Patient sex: M
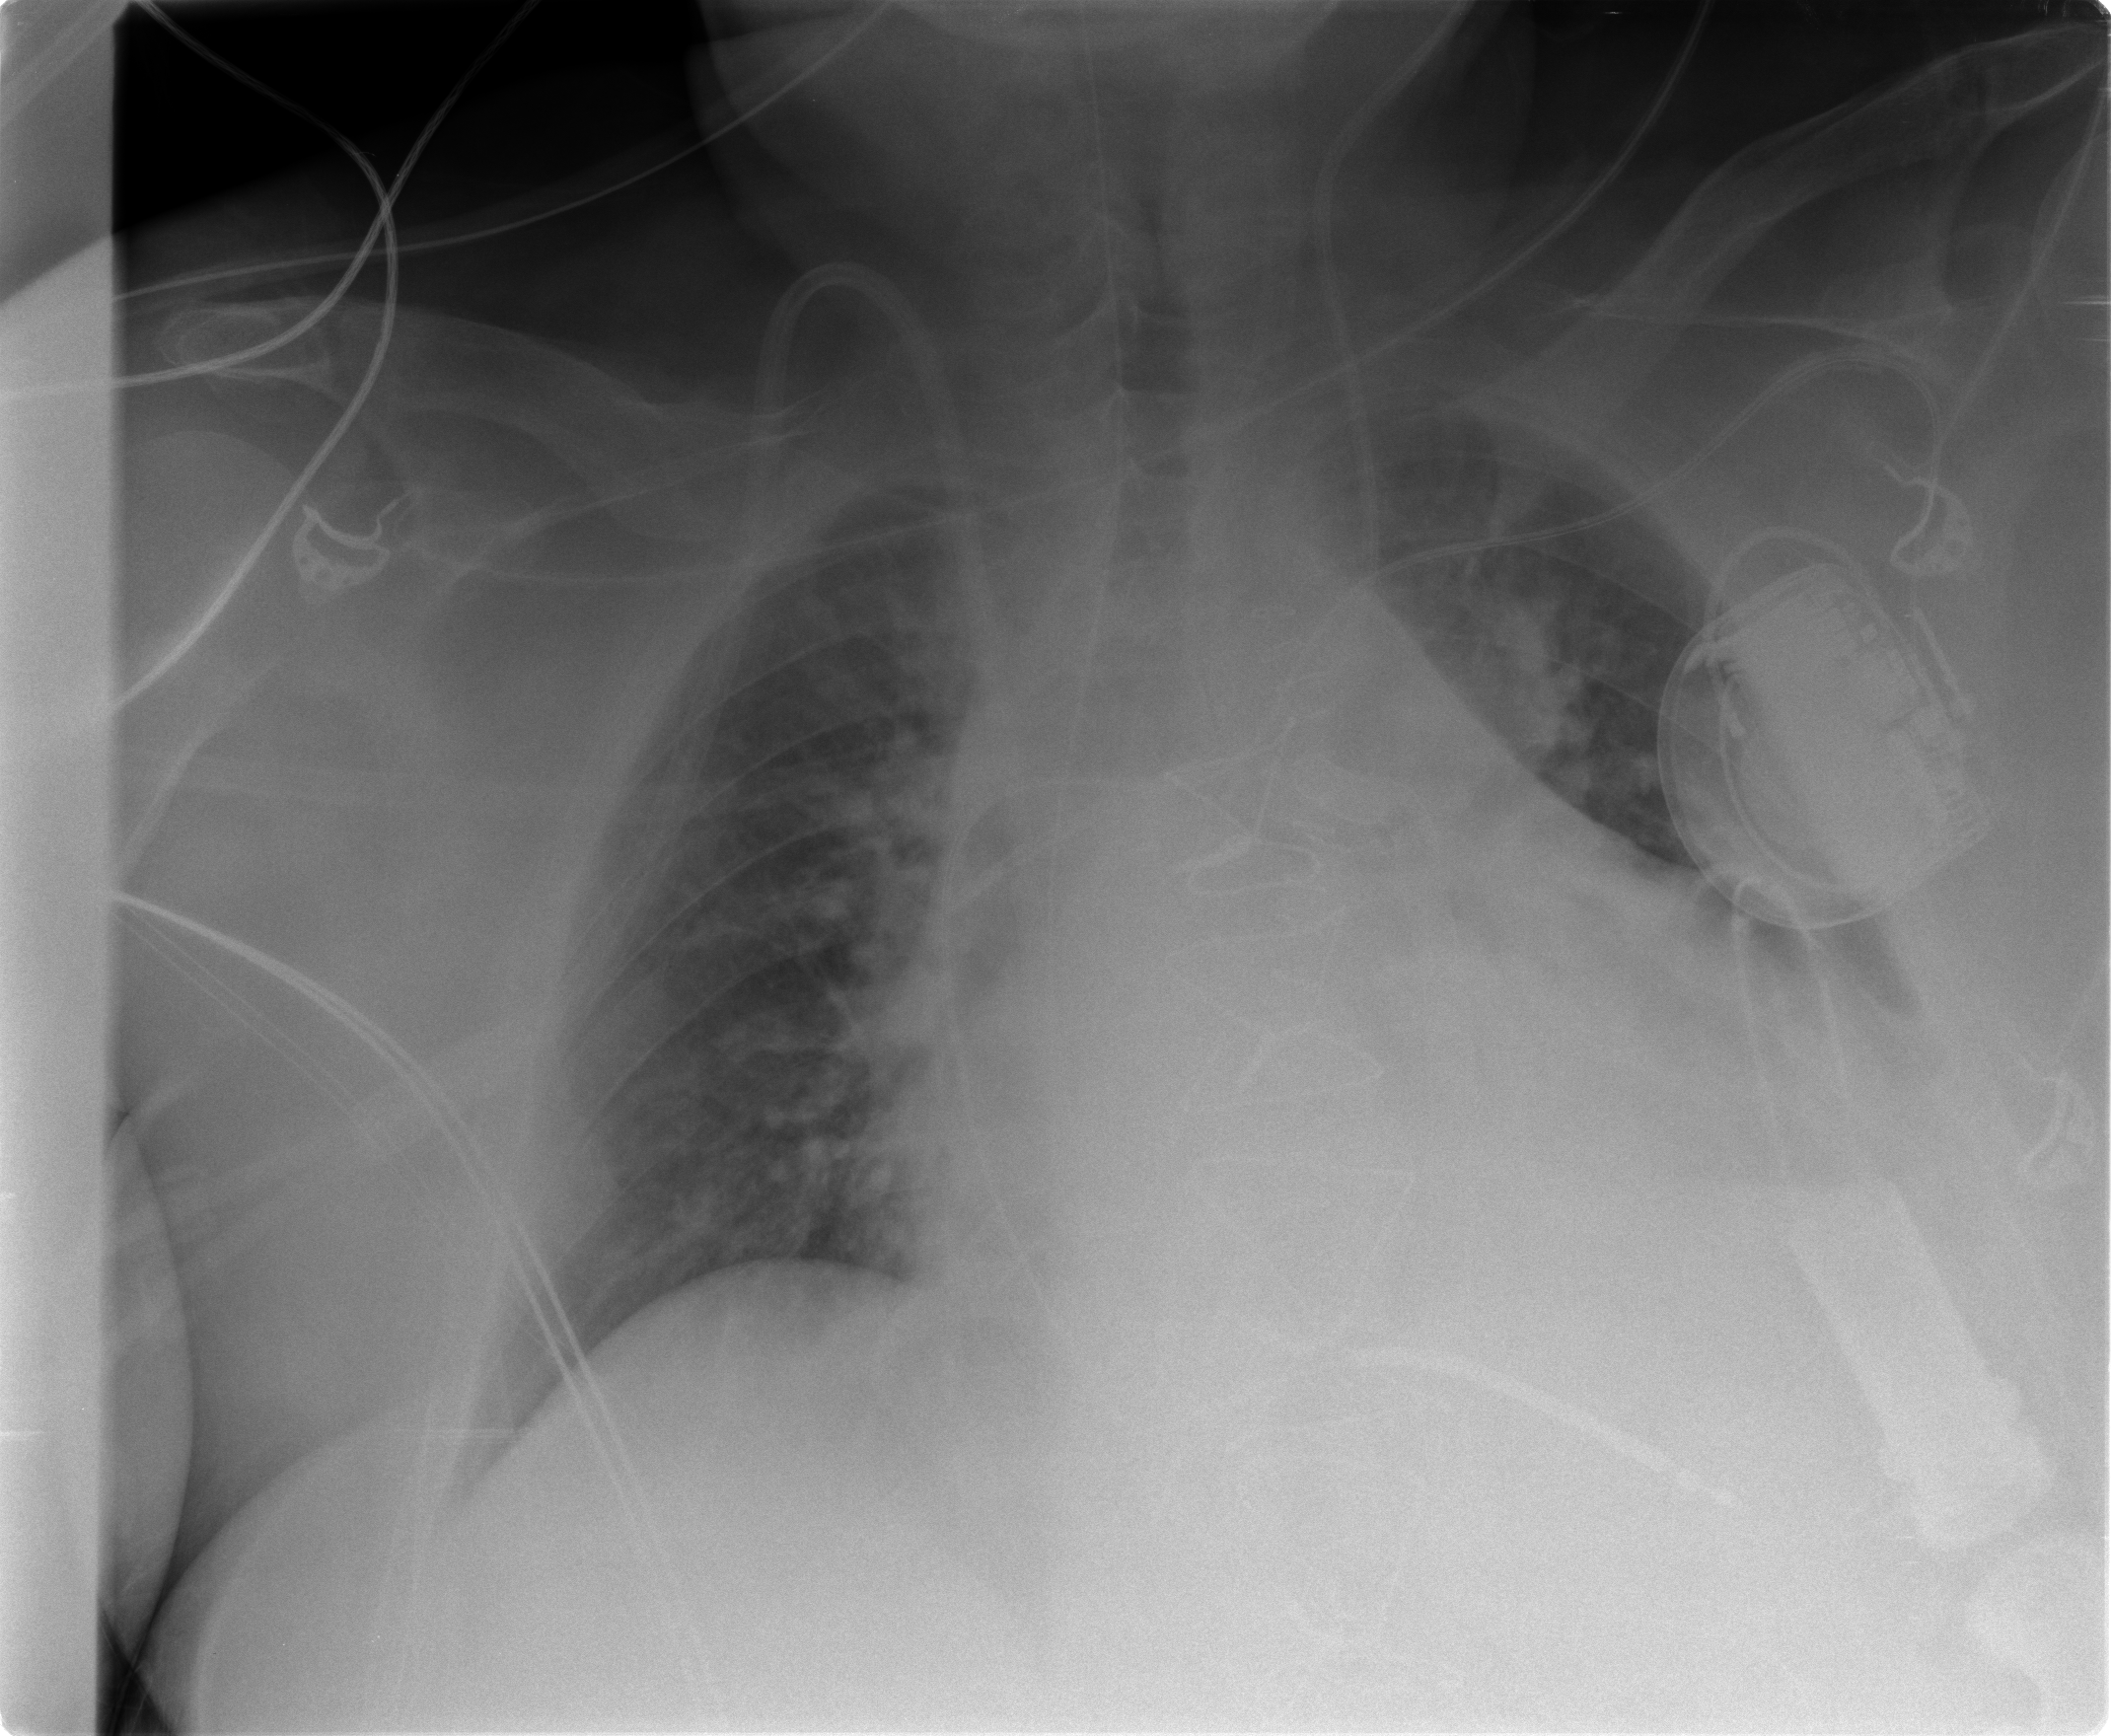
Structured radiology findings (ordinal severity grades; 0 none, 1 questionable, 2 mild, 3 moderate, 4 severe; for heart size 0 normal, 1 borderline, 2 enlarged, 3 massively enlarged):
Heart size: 3
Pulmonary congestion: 2
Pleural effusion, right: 0
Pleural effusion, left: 2
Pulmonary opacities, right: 0
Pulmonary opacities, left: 0
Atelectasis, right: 2
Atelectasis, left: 2